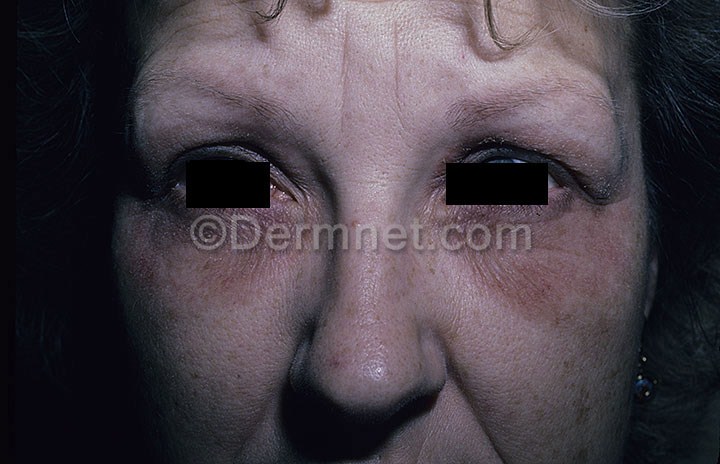
Disease: Poison Ivy Photos and other Contact Dermatitis